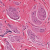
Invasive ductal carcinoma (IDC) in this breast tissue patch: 0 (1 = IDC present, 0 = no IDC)